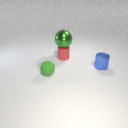
small red rubber cylinder below large green metal sphere